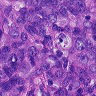
Metastatic tissue present: yes